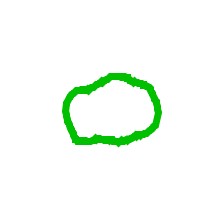
Shape: circle